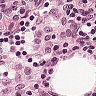
Metastatic tissue present: no